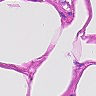
Metastatic tissue present: no